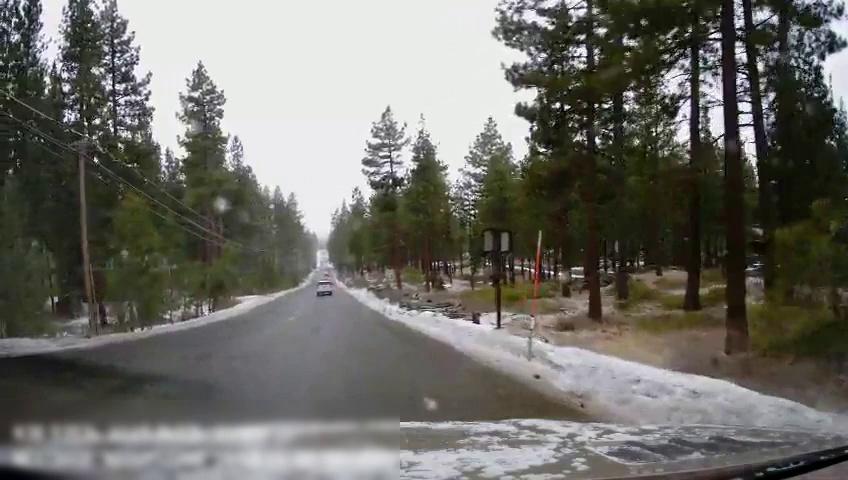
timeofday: Day
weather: Snowy
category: Drivable Space
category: Vehicles | SUV